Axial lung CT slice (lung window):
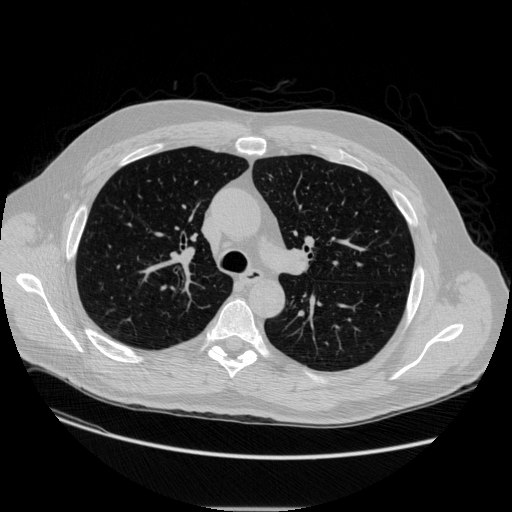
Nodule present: no